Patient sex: M
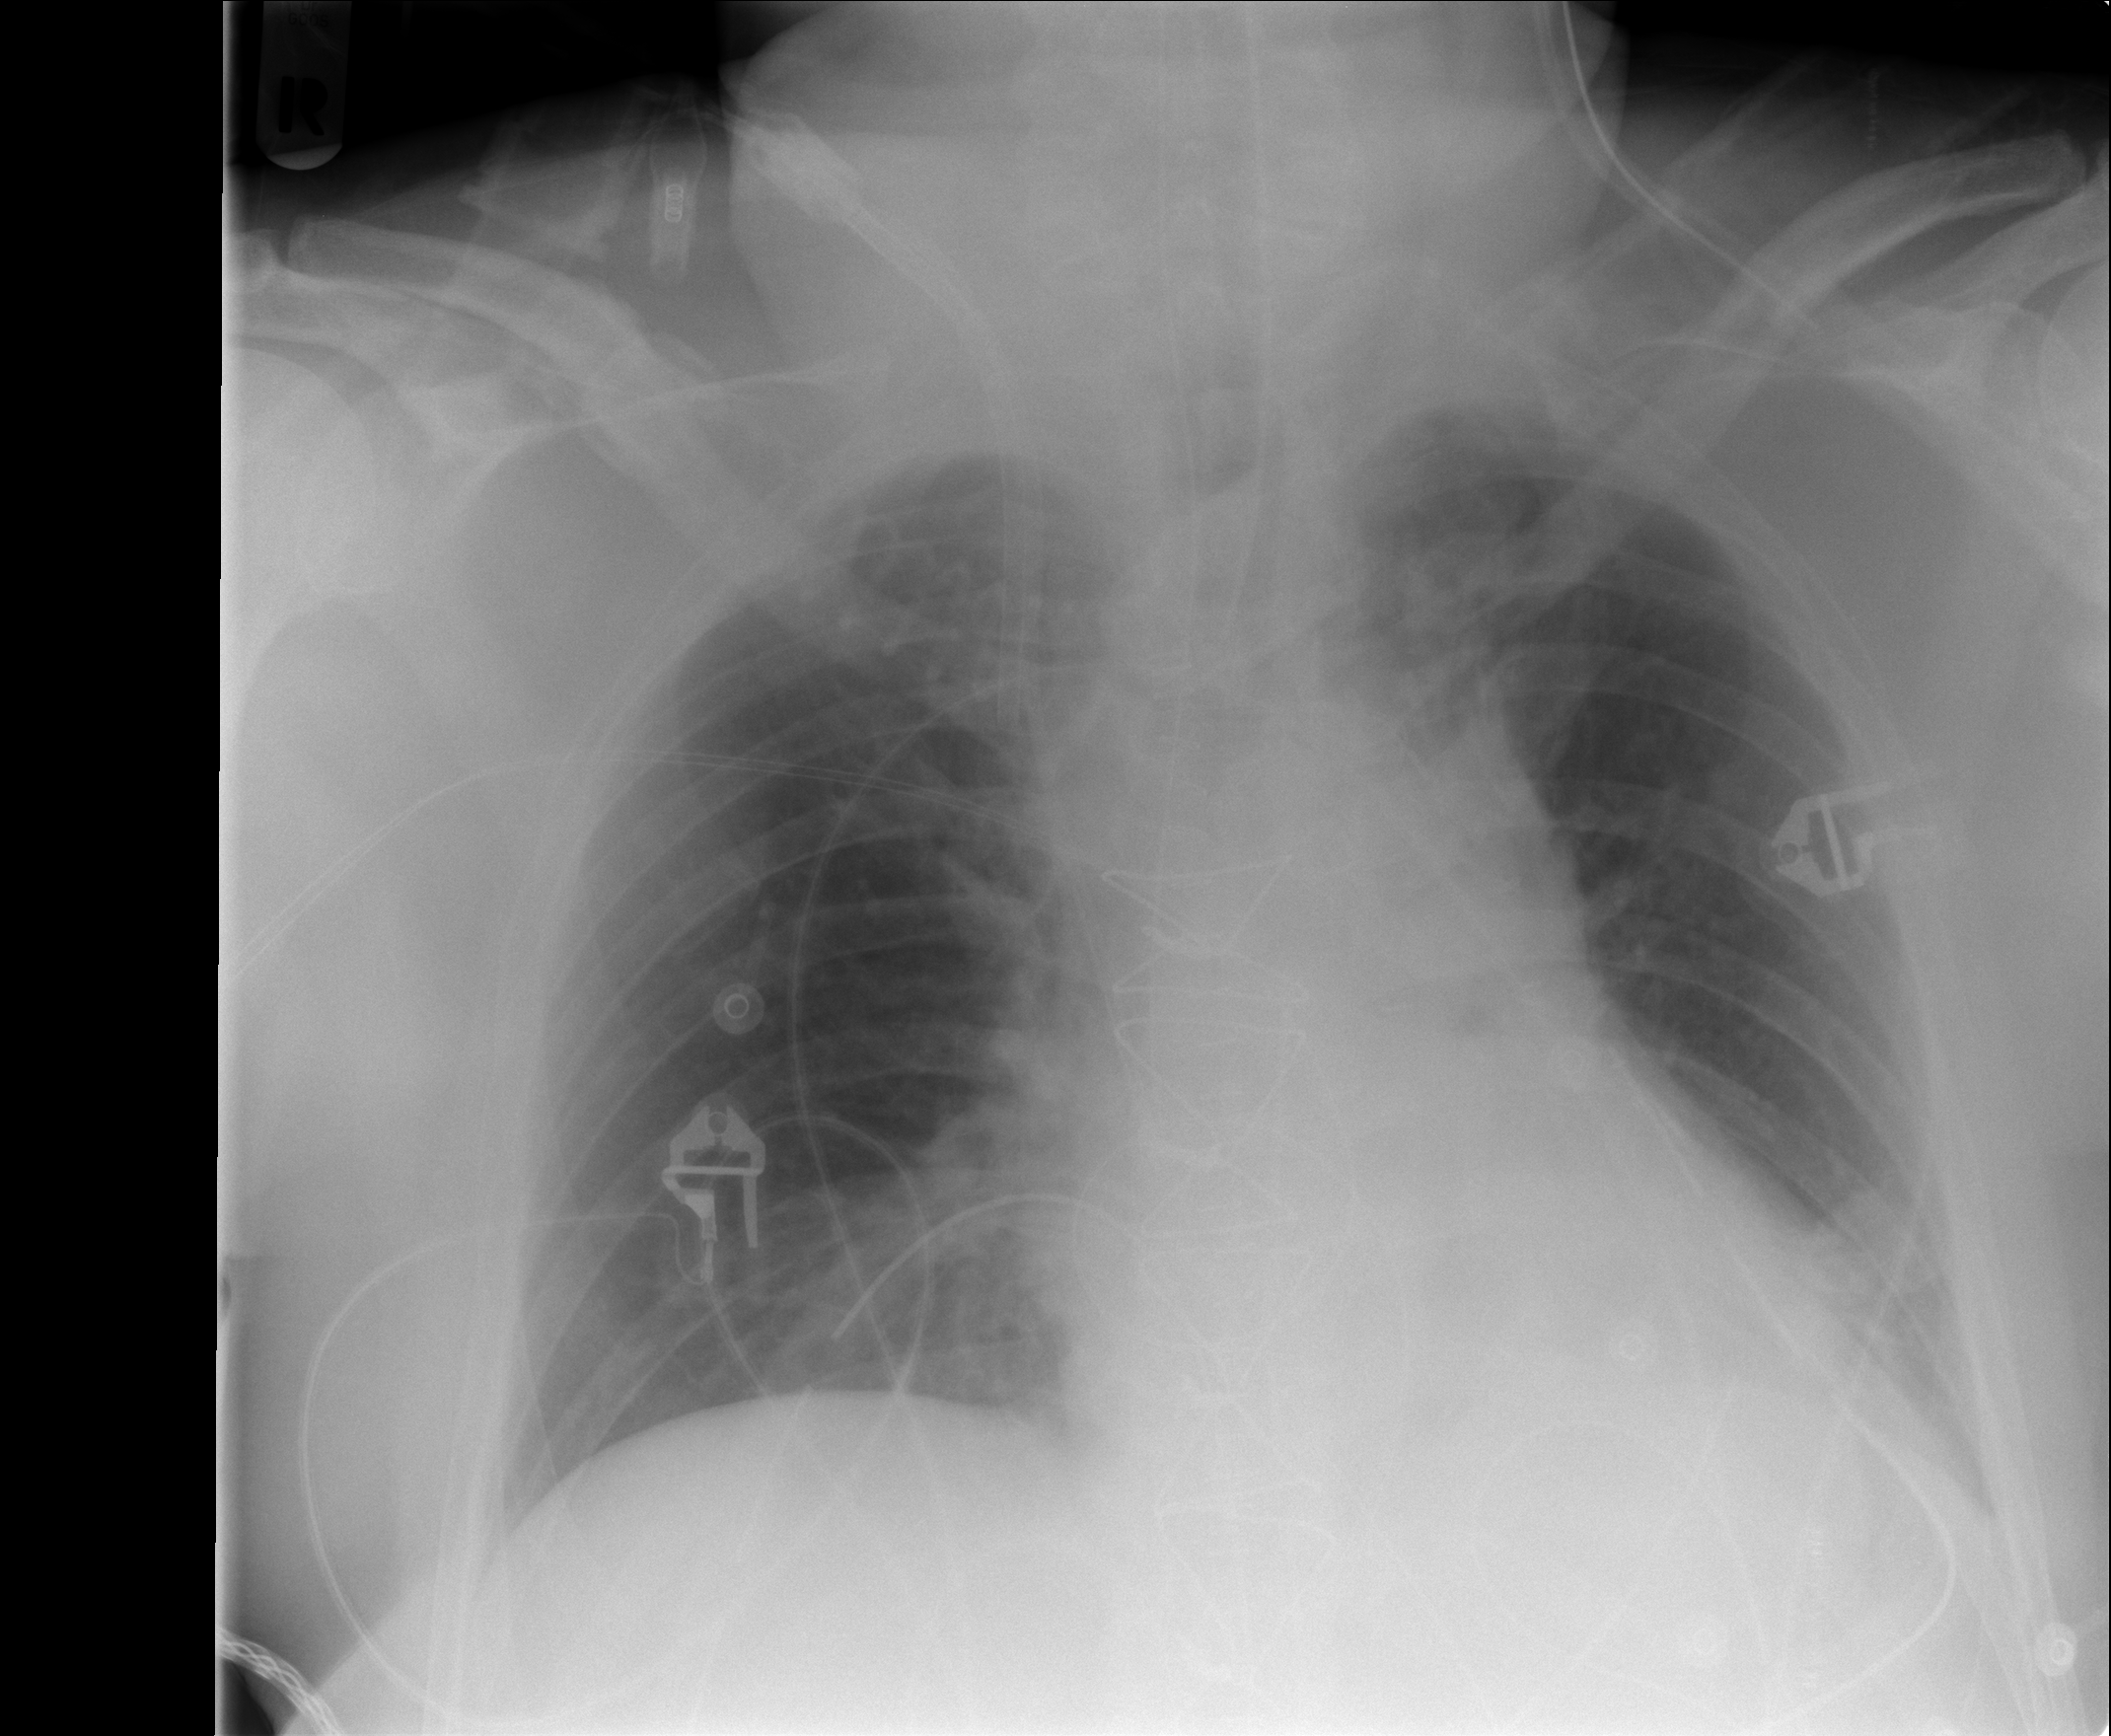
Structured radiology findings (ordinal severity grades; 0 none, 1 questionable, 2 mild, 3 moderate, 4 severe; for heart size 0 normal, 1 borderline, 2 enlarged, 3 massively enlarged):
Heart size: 1
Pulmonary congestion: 2
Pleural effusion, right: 0
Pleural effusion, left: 1
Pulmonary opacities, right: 0
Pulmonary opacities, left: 0
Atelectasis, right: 2
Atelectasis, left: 2